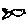
Label: fish